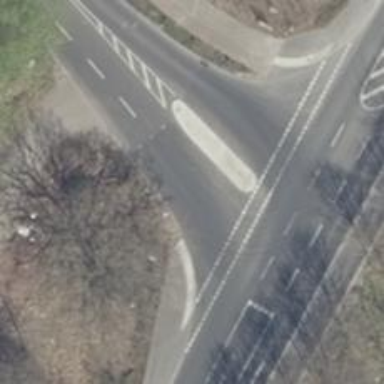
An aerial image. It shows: Road with "give way" sign.